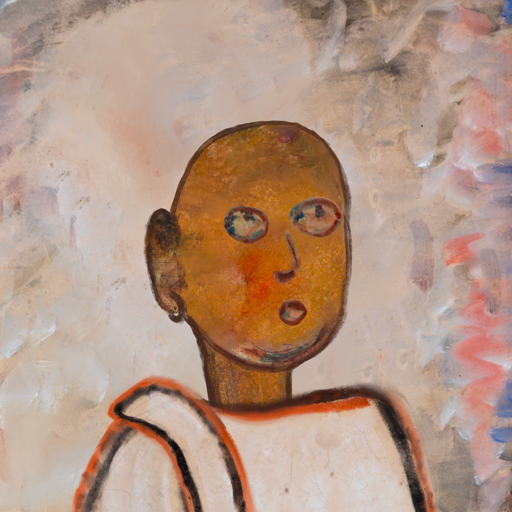
Background: Roy_Bahadur, Head And Neck Side: Pipe, Face Side: Orphan, Bust: Roy_Bahadur, Hair Side: Blank, Head Accessory: Blank, Second Necklace: Blank, Necklace: Blank, Baby: Blank